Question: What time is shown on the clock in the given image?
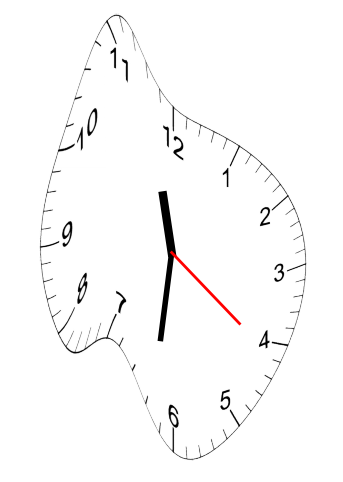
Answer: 11:31:21